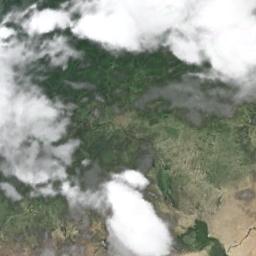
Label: cloud